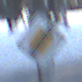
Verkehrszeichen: EndeVorfahrtsstrasse
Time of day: MorningAfternoon
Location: Outdoor (Nature)
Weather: Clear
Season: Winter
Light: Natural